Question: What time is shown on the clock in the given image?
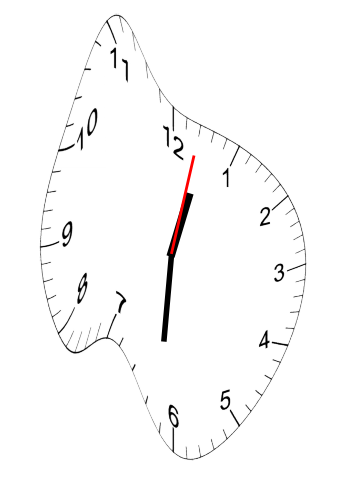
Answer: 12:31:02